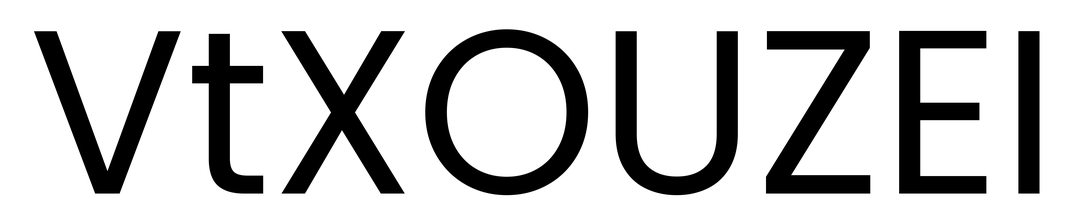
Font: Poppins-Regular